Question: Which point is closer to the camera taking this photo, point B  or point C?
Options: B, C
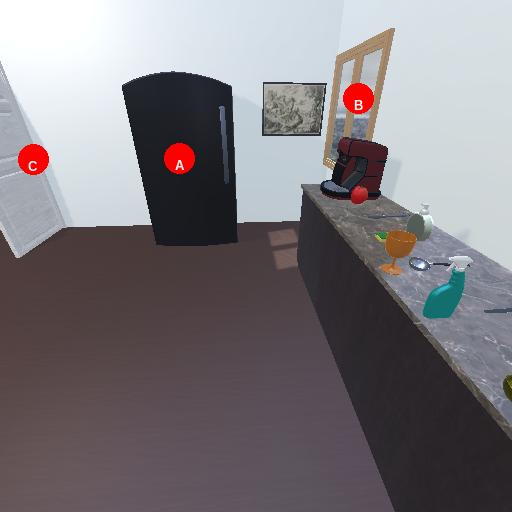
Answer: B